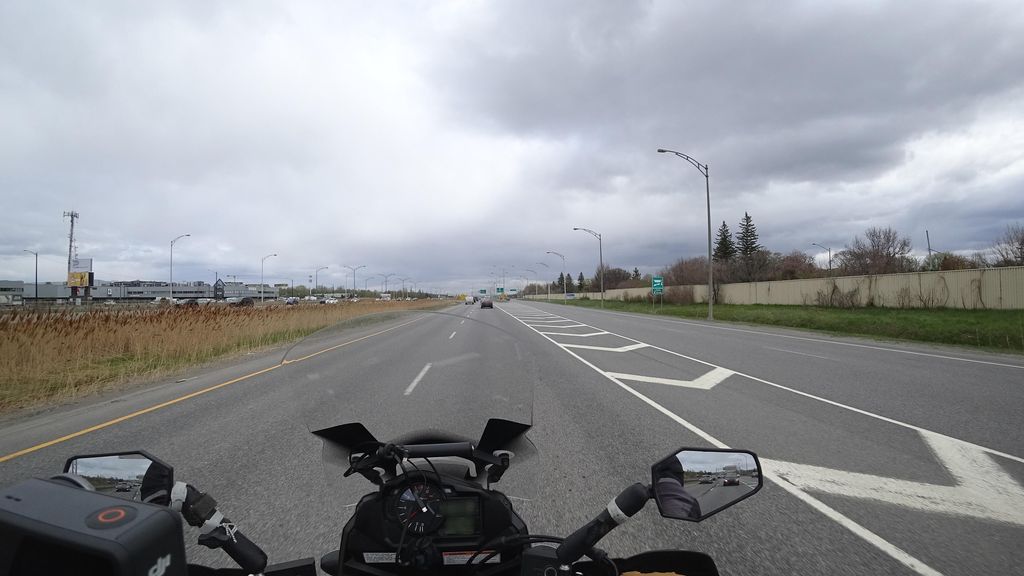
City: quebec_city